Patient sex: F
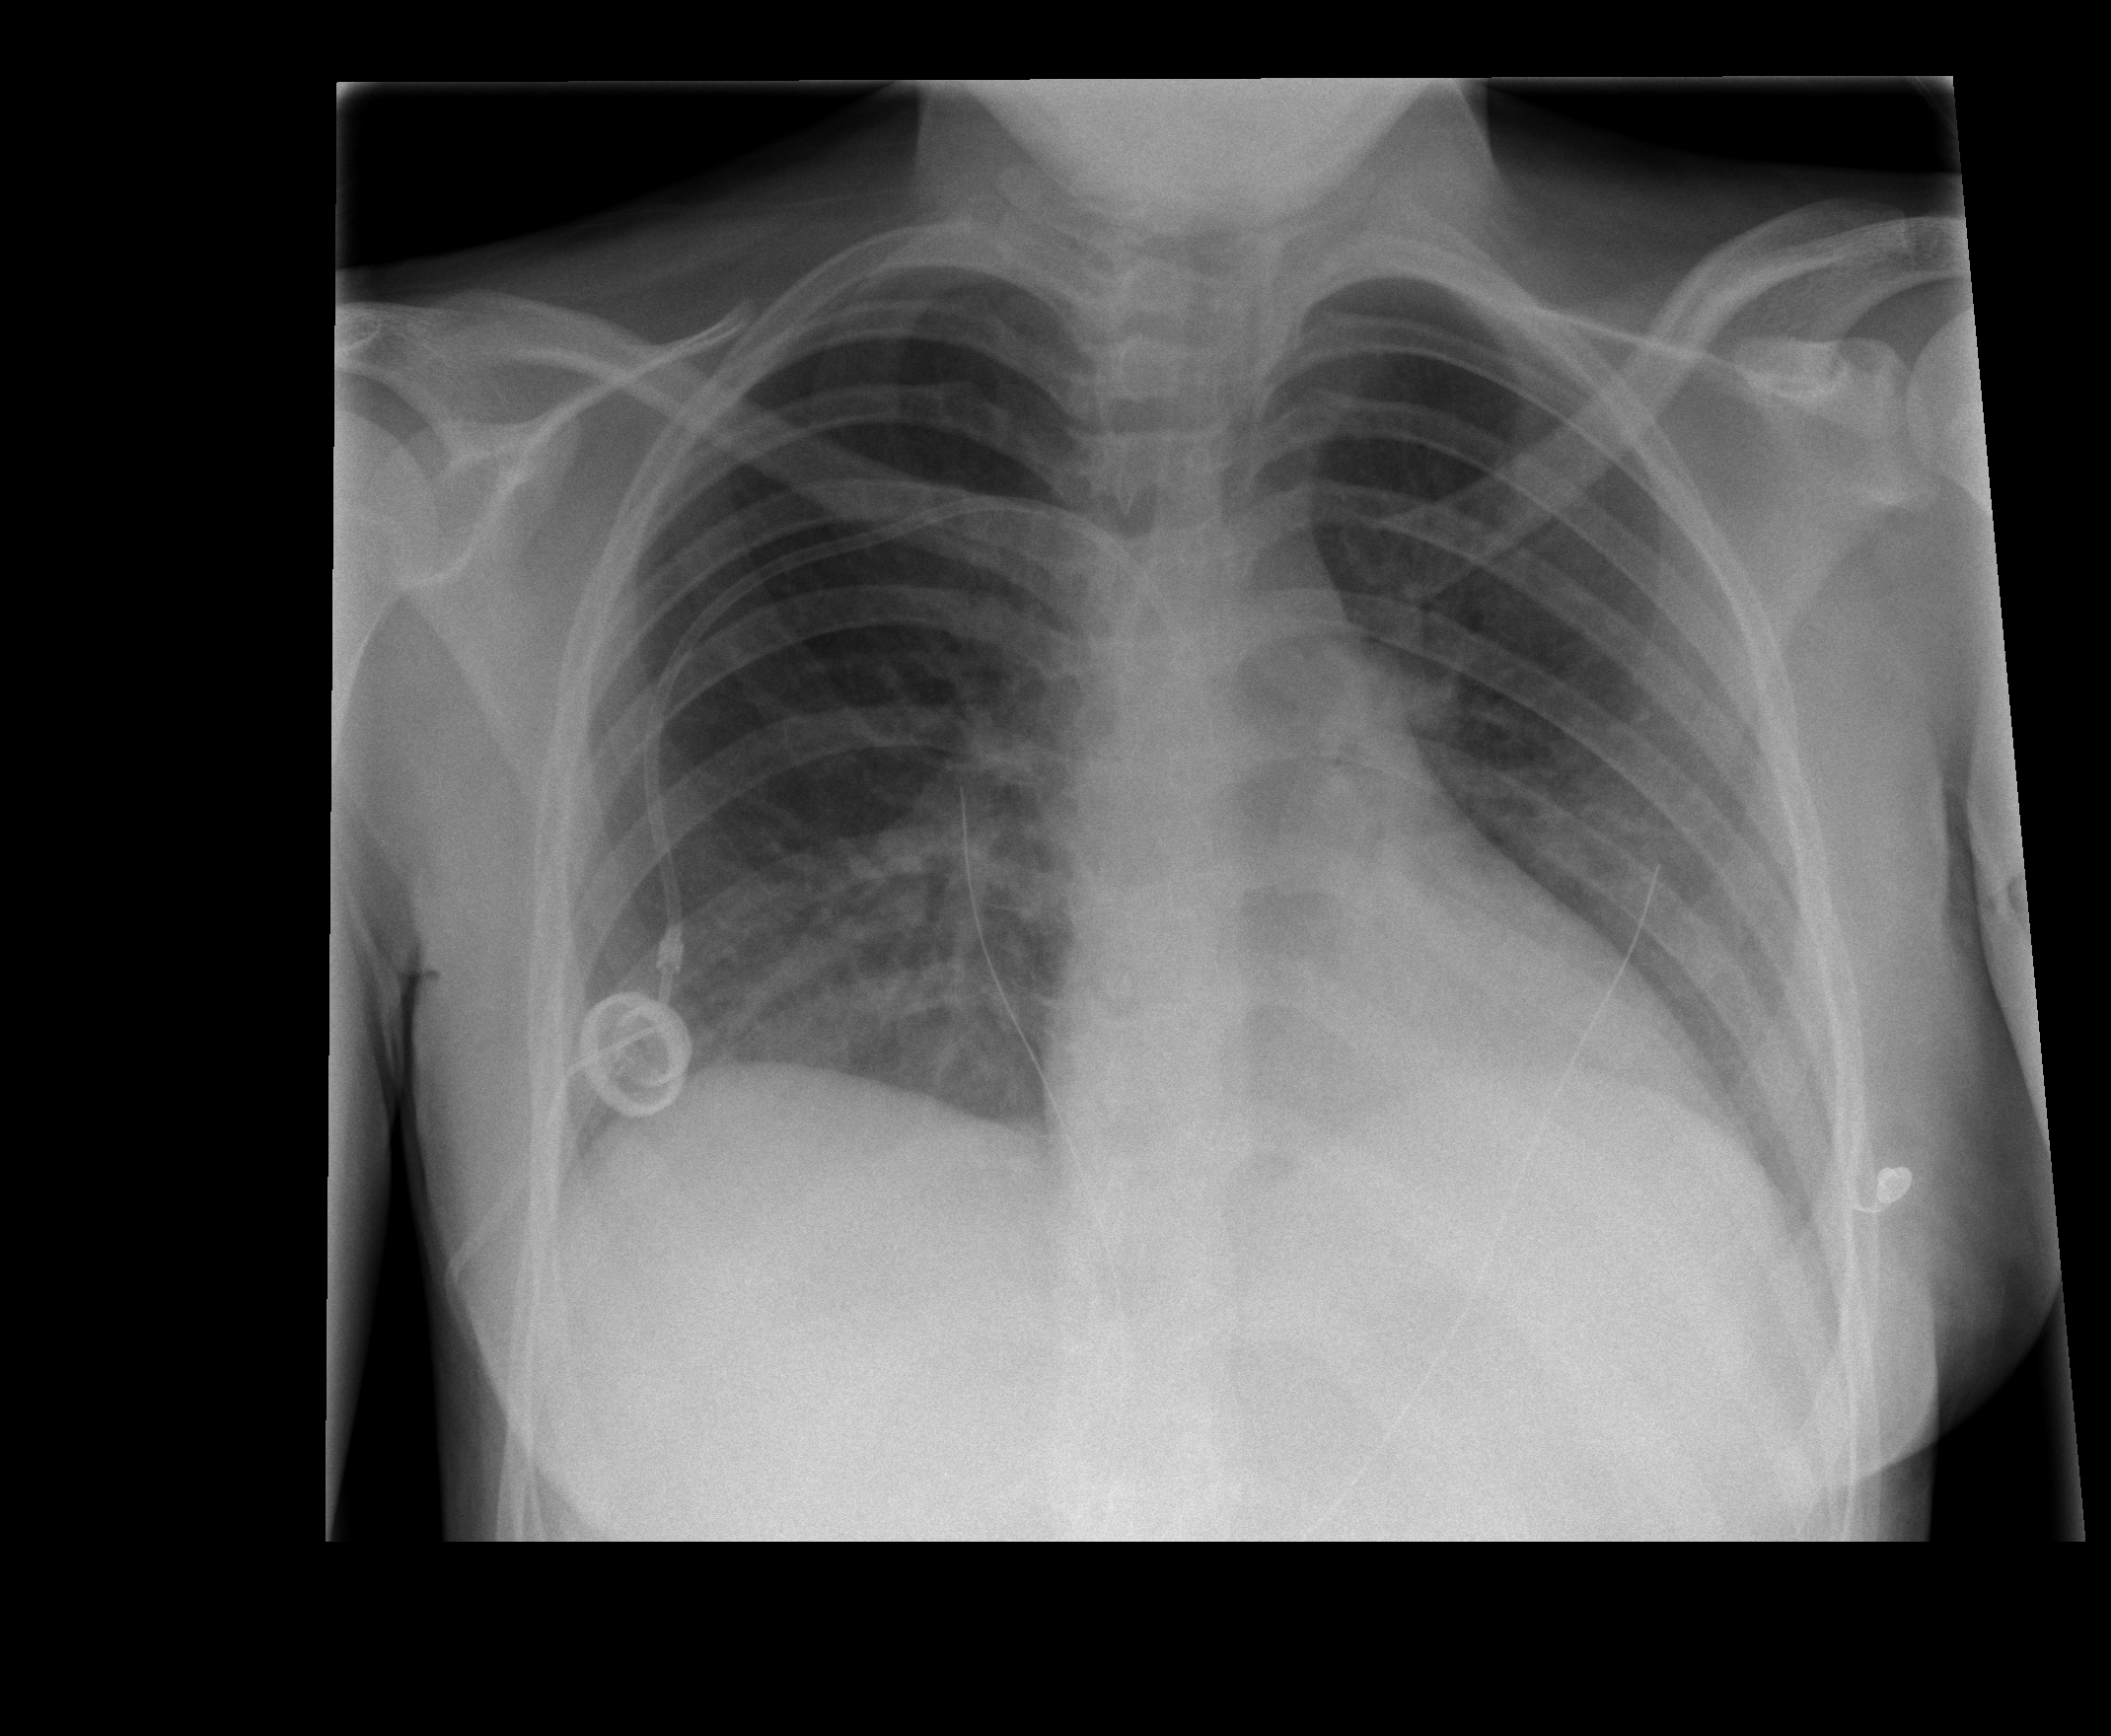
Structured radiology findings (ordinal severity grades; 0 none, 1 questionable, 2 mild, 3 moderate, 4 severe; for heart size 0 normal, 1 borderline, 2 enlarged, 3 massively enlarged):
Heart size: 0
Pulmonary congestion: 0
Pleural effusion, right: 0
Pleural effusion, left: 1
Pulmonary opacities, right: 2
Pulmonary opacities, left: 0
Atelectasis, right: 2
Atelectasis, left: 2